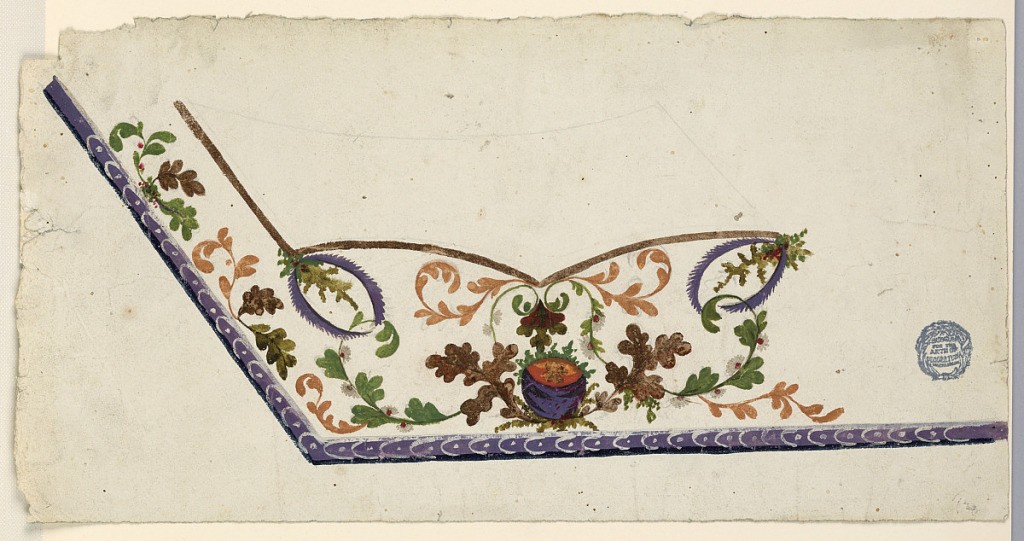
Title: Design for a Waistcoat
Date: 1780-1790
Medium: Pencil and various gouache colors on paper
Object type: Drawing
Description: Design for the embroidery at the left bottom corner of a man's waistcoat. Part of the pocket is outlined with pencil, the other part with a brown stripe. A moulding with scallops is at the edge of the waistcoat. Moss plants grown between feathery leaves from the bottom corners of the pocket. a bowl stands beneath the bottom point between leaf scrolls. Plants grow from the moulding in the rising part.